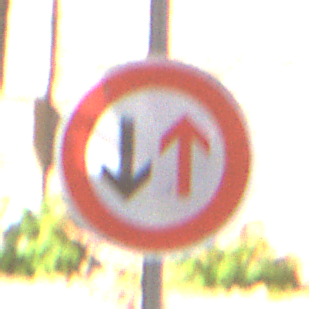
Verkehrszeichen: VorrangDesGegenverkehrs
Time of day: MorningAfternoon
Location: Outdoor (Suburban)
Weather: PartlyCloudy
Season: NotSpecified
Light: Natural